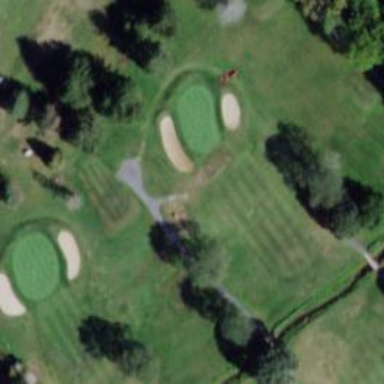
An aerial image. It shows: Path for golf carts.